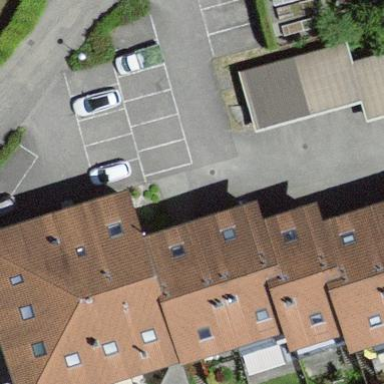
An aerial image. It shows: Terrace building.